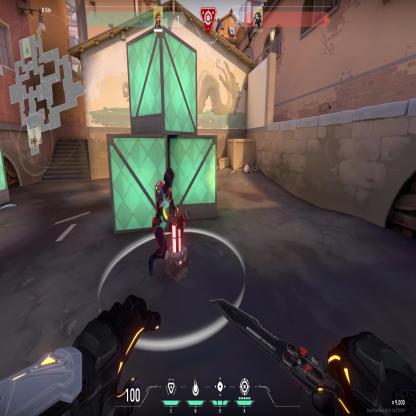
Label: planted spike ; enemy